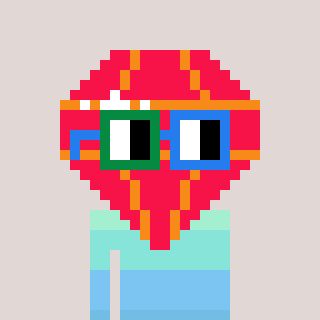
a pixel art character with square green and blue glasses, a red diamond-shaped head and a gold-colored body on a warm background